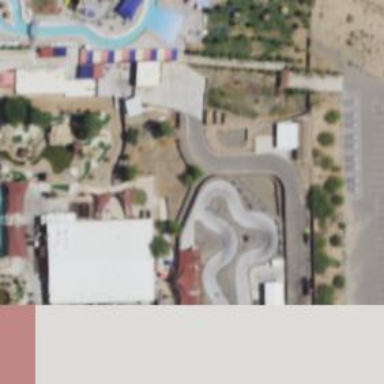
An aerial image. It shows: Building passage tunnel used as raceway for motor karting.